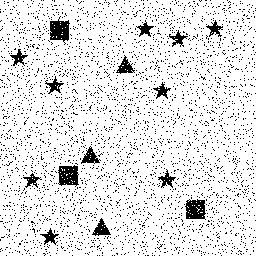
Squares: 3
Triangles: 3
Stars: 9
Total shapes: 15